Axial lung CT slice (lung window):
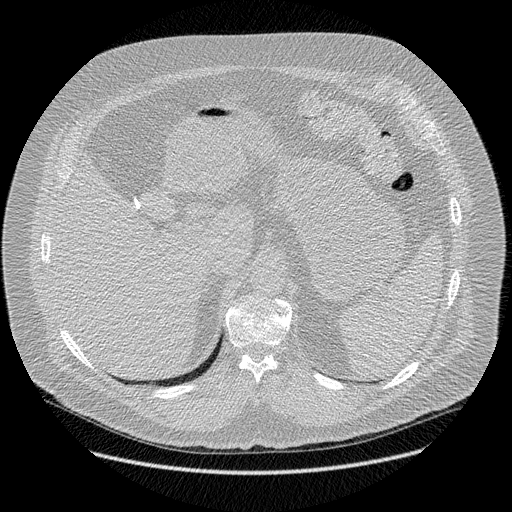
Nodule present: no